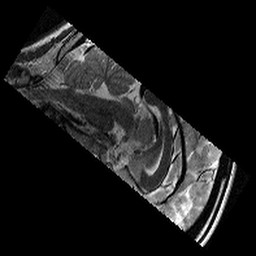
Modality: T2w
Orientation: sagittal
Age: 10
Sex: female
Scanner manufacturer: siemens
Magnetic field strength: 3 T
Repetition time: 9.23 s
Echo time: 0.067 s